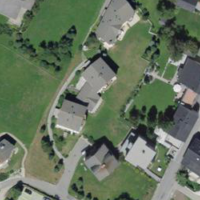
EUNIS habitat code: 55
Species observed at this site:
Sempervivum montanum